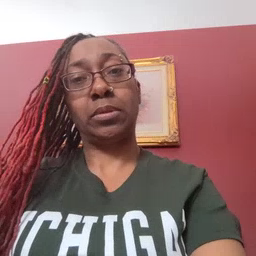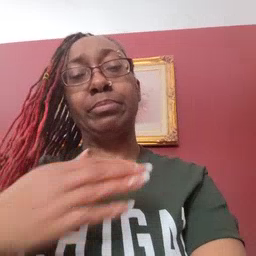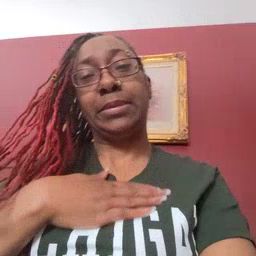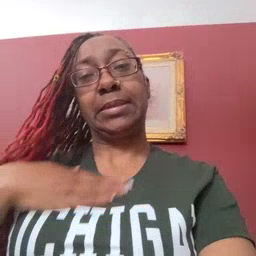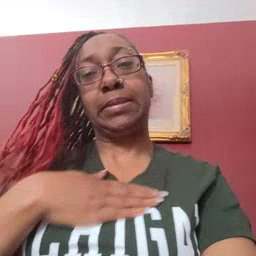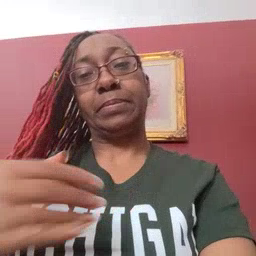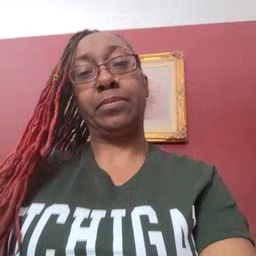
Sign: please